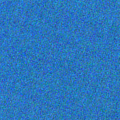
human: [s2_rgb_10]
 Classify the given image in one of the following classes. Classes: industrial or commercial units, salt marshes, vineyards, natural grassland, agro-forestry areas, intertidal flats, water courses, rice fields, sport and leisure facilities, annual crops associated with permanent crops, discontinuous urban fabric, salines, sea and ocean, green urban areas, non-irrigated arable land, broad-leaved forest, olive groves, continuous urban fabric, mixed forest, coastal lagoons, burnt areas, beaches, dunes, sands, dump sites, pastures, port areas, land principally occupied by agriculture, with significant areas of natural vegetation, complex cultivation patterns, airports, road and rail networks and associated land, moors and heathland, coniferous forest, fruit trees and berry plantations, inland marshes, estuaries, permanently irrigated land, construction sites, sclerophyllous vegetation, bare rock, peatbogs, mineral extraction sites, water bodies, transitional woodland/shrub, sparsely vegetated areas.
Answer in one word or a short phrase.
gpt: sea and ocean